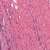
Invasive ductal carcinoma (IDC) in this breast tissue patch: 0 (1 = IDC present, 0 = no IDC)